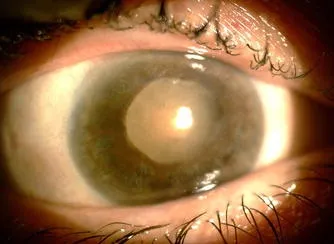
Slit lamp photograph of the patient showing mature cataract, mild corneal edema and diffuse spongy iris atrophy, one year after intravitreal MMC injection.
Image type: ophthalmic_imaging (slit_lamp_photograph)